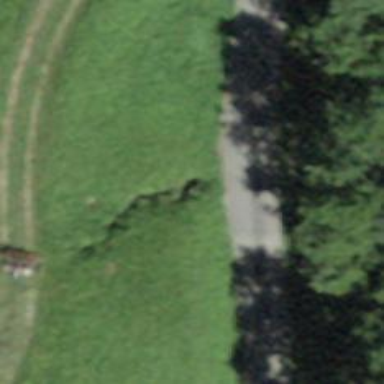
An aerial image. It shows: Culvert tunnel.